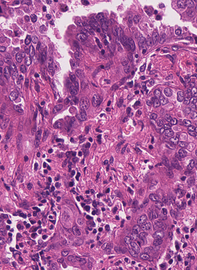
Tumor epithelial tissue: yes
Tumor-associated stroma tissue: yes
Normal tissue: no